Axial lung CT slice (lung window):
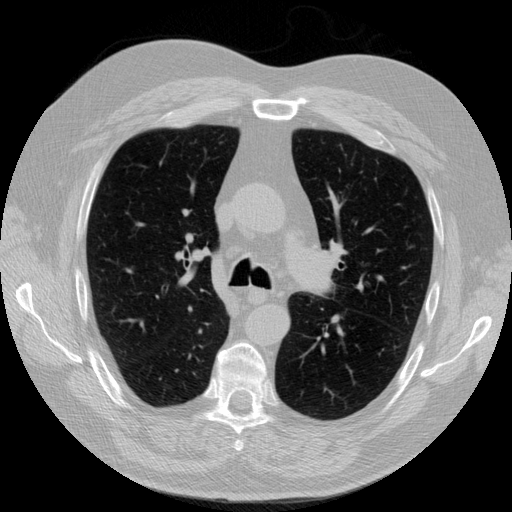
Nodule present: no